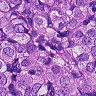
Metastatic tissue present: yes